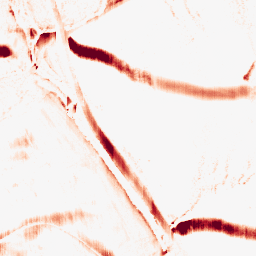
Category: morphological
Decomposition family: morphological_rect
Decomposition parameters: operation: opening
width: 5
height: 20
Upsampling method: bicubic_16x
Upsampling parameters: scale: 16
Upsampling scale: 16